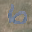
Label: 6